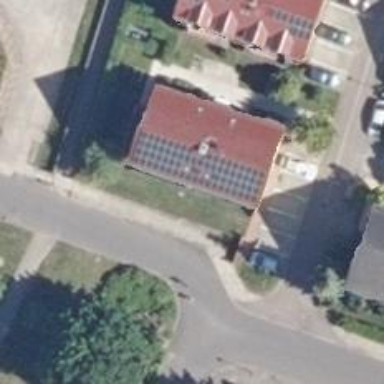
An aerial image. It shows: Solar photovoltaic panel generator producing electricity as small installation.